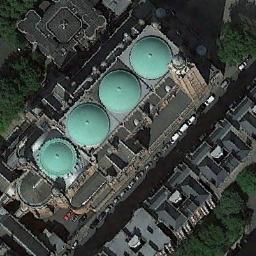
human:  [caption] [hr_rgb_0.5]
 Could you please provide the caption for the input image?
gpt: The church with four blue circular roof is surrounded by some gray buildings and trees .

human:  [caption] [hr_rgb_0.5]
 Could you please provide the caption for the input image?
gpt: The church with five green circular roofs and some buildings are next to it .

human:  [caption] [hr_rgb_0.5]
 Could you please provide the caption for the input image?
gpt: This is a church with four round roofs .

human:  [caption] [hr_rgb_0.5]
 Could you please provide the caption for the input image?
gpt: A blue and black roofed church with four blue circular buildings on the roof, Surrounded by many buildings, Trees and a road driving .

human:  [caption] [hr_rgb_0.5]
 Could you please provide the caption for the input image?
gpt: There are many houses near the church .